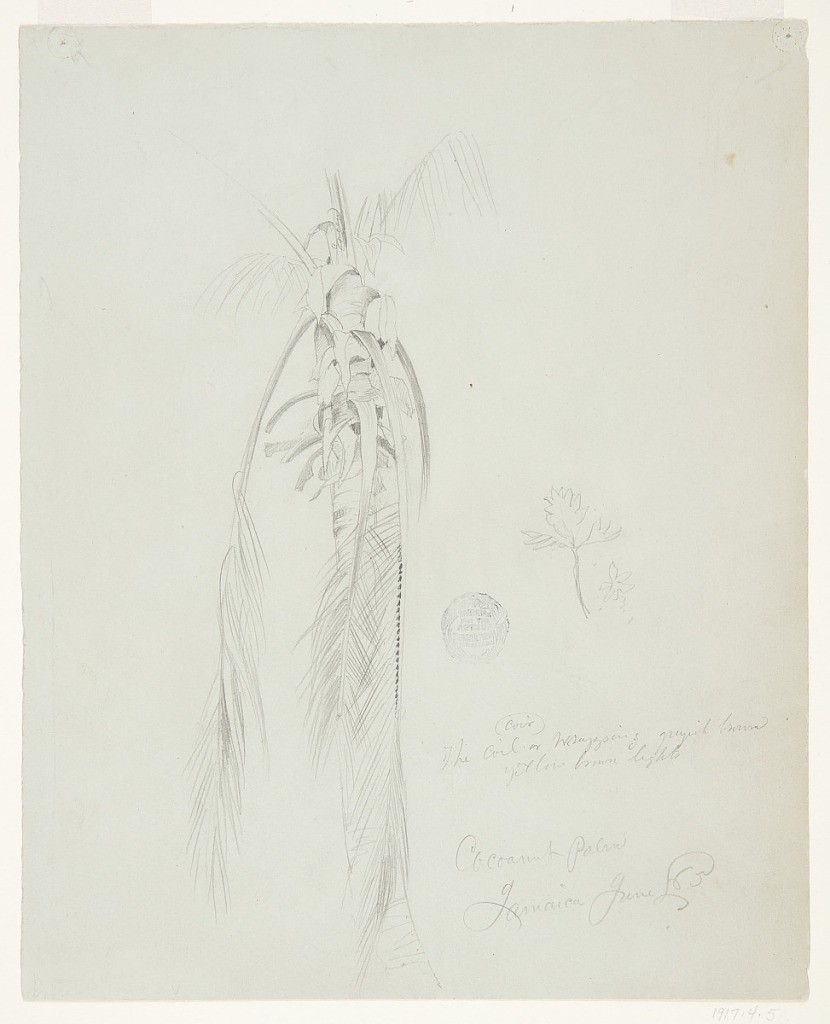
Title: Coconut Palm, Jamaica
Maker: Frederic Edwin Church, American, 1826–1900
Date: June 1865
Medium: Graphite on gray-green wove paper
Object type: Drawing
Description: Botanical sketch of the trunk and lower boughs of a coconut palm tree, with an accompanying sketch of branch with leaf at right.